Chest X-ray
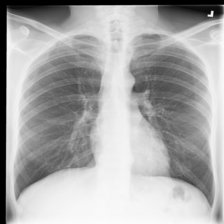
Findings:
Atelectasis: negative
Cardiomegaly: negative
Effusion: negative
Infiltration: negative
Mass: negative
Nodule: negative
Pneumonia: negative
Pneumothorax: negative
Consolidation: negative
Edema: negative
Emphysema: negative
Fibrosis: negative
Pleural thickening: negative
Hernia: negative